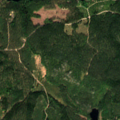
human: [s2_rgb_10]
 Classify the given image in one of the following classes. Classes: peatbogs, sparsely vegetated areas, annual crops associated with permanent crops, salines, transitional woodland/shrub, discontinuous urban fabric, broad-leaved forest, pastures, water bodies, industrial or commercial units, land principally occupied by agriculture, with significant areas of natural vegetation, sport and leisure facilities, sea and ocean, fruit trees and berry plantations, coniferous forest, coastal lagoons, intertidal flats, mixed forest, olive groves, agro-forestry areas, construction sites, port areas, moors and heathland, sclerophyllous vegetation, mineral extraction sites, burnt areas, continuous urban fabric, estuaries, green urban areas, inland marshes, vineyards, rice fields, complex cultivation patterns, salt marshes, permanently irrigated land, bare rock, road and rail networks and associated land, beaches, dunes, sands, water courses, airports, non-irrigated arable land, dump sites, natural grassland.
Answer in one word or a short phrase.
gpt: coniferous forest, water bodies